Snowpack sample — Buffalo Mountain, Silverthorne, Colorado, USA (1/25/25, 10:11 AM MST)
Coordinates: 39.6222, -106.1139
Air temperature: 22 °F
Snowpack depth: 110 cm
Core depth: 40 cm
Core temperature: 46.4 °F
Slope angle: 12°, slope face: 102°
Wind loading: high
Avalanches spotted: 0
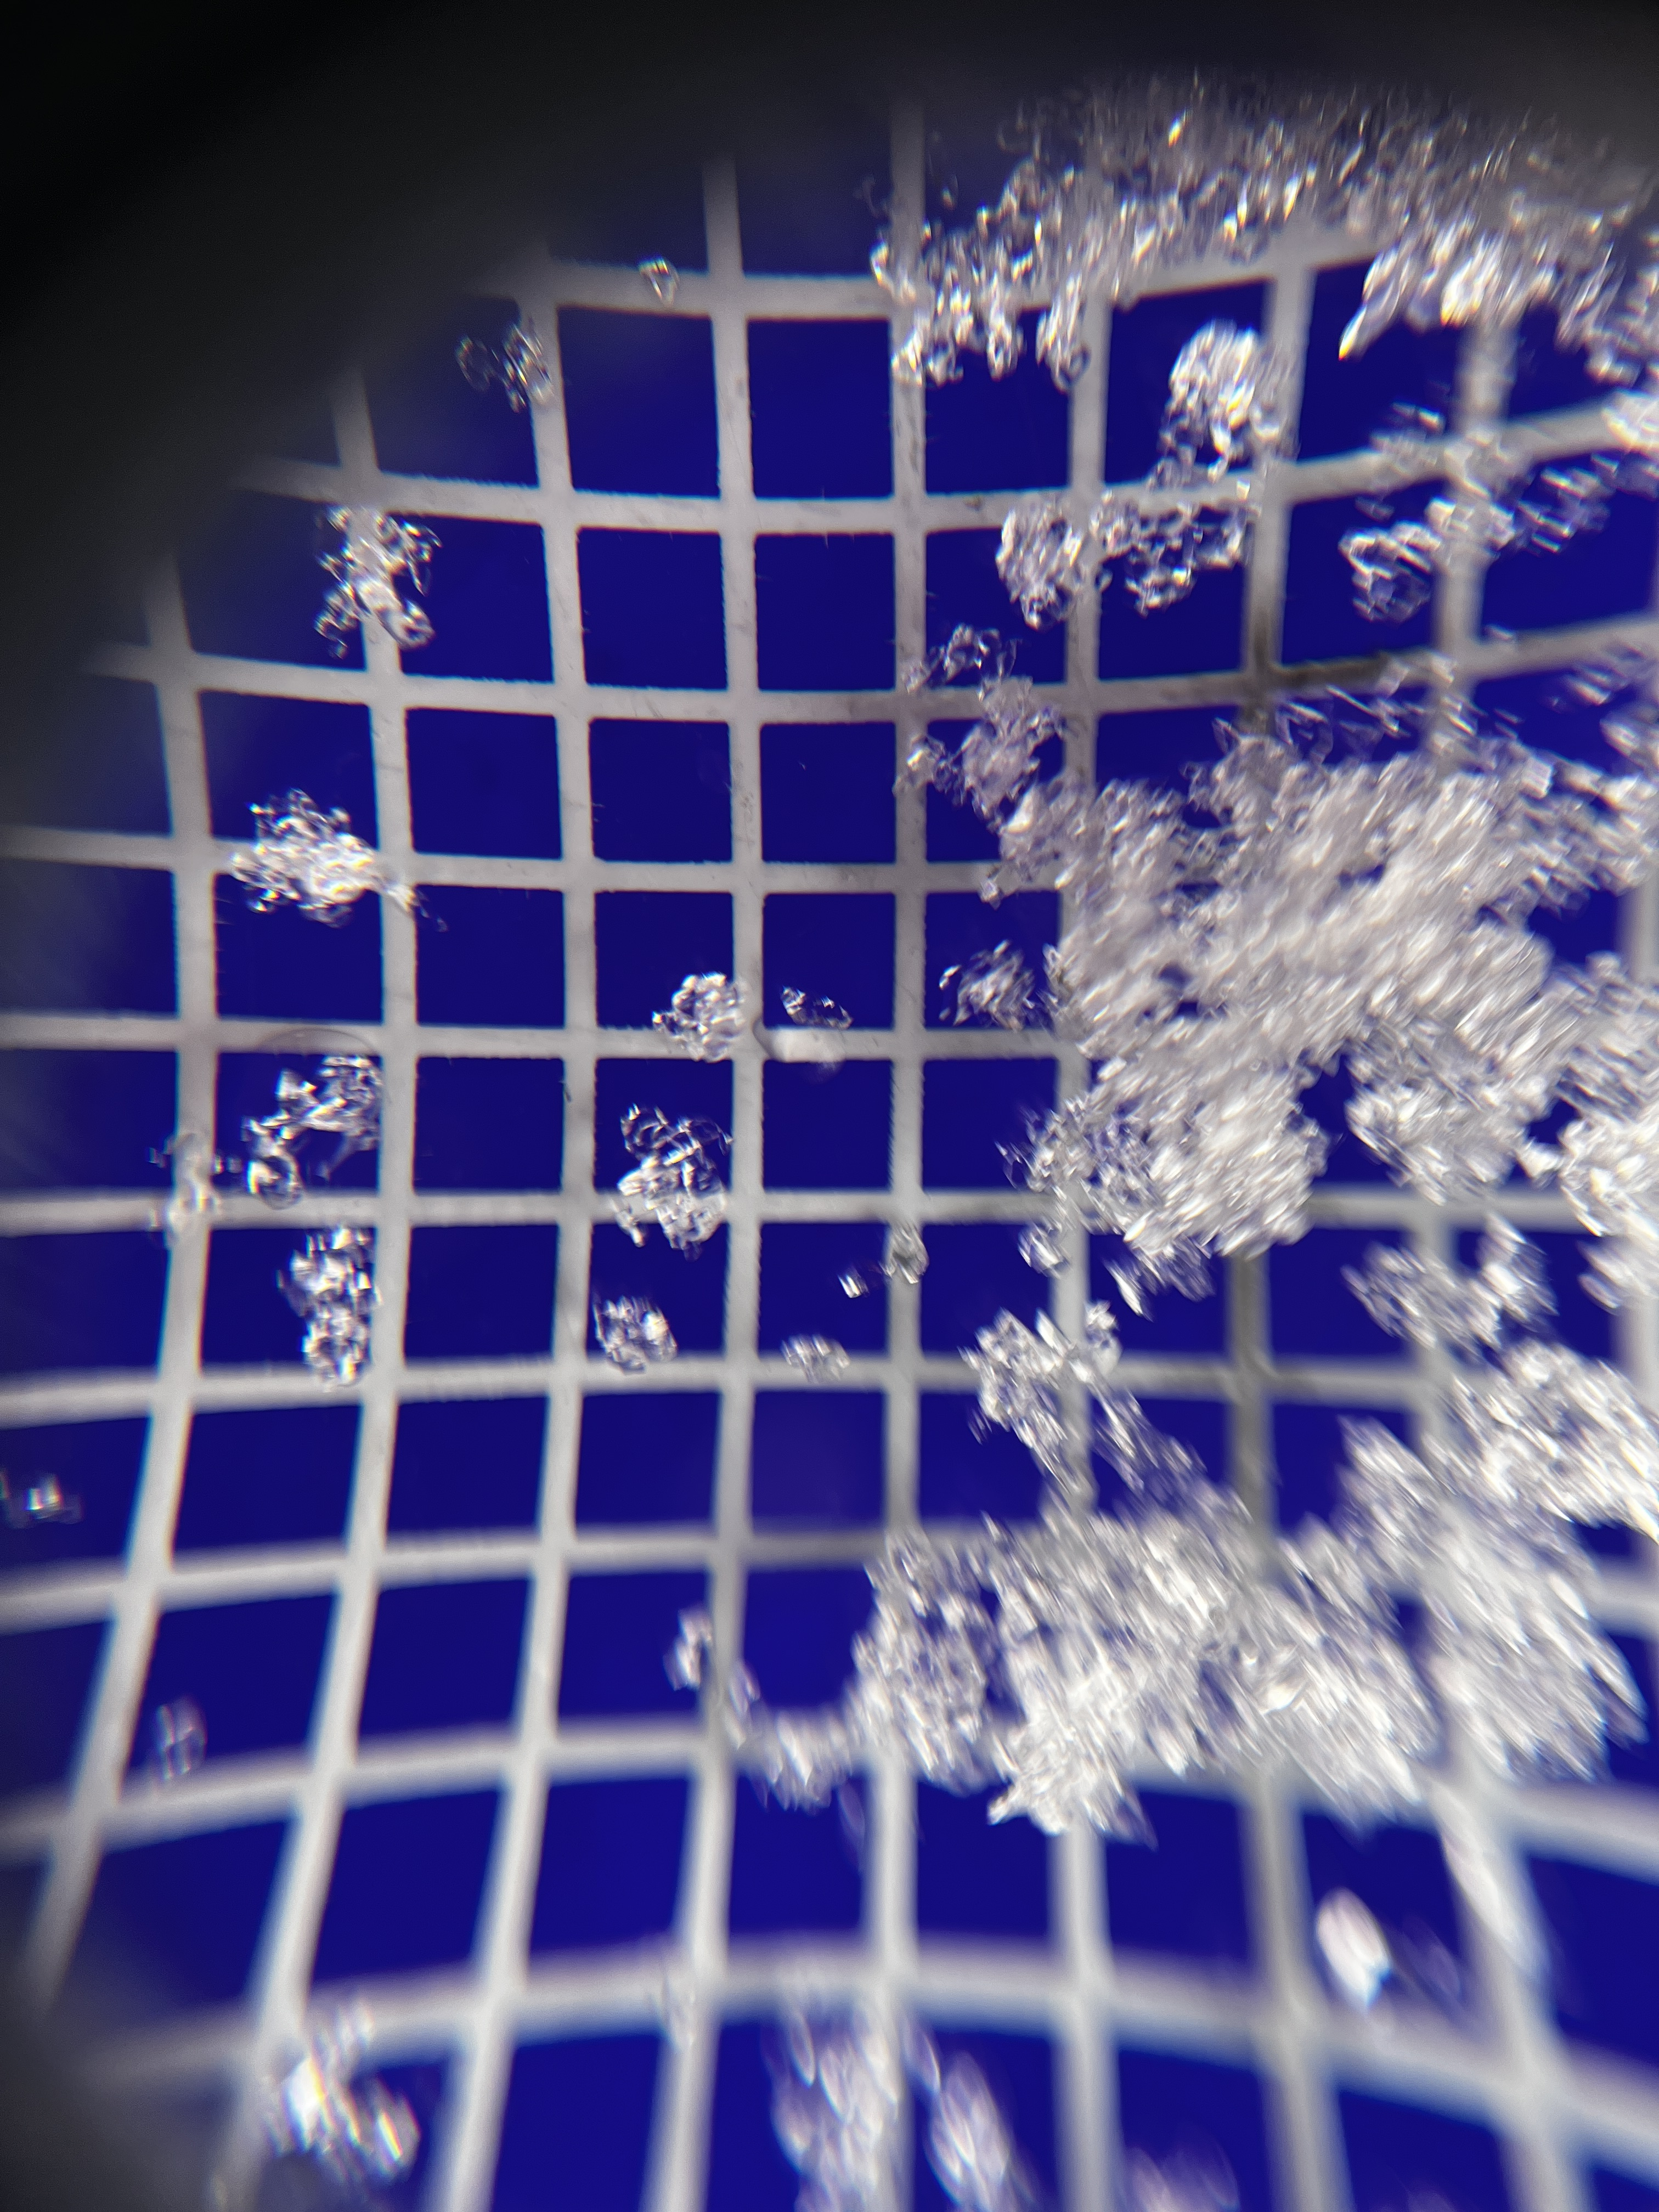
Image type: magnified_profile
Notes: No avalanches nearby, collected on the outskirts of a fire break 15 meters from the treeline, on way to Buffalo and Red Mountain